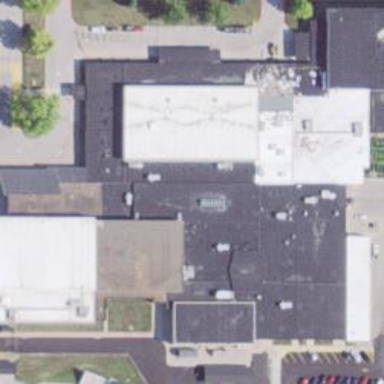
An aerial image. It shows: School building.